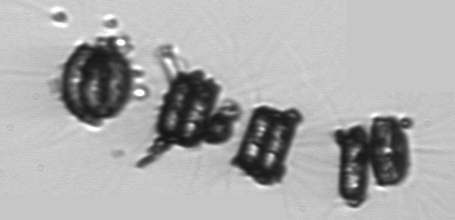
Label: Thalassiosira_TAG_external_detritus